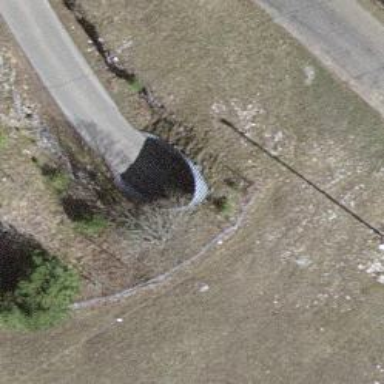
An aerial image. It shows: Paved road designated as Winter Road passing through tunnel.